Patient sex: F
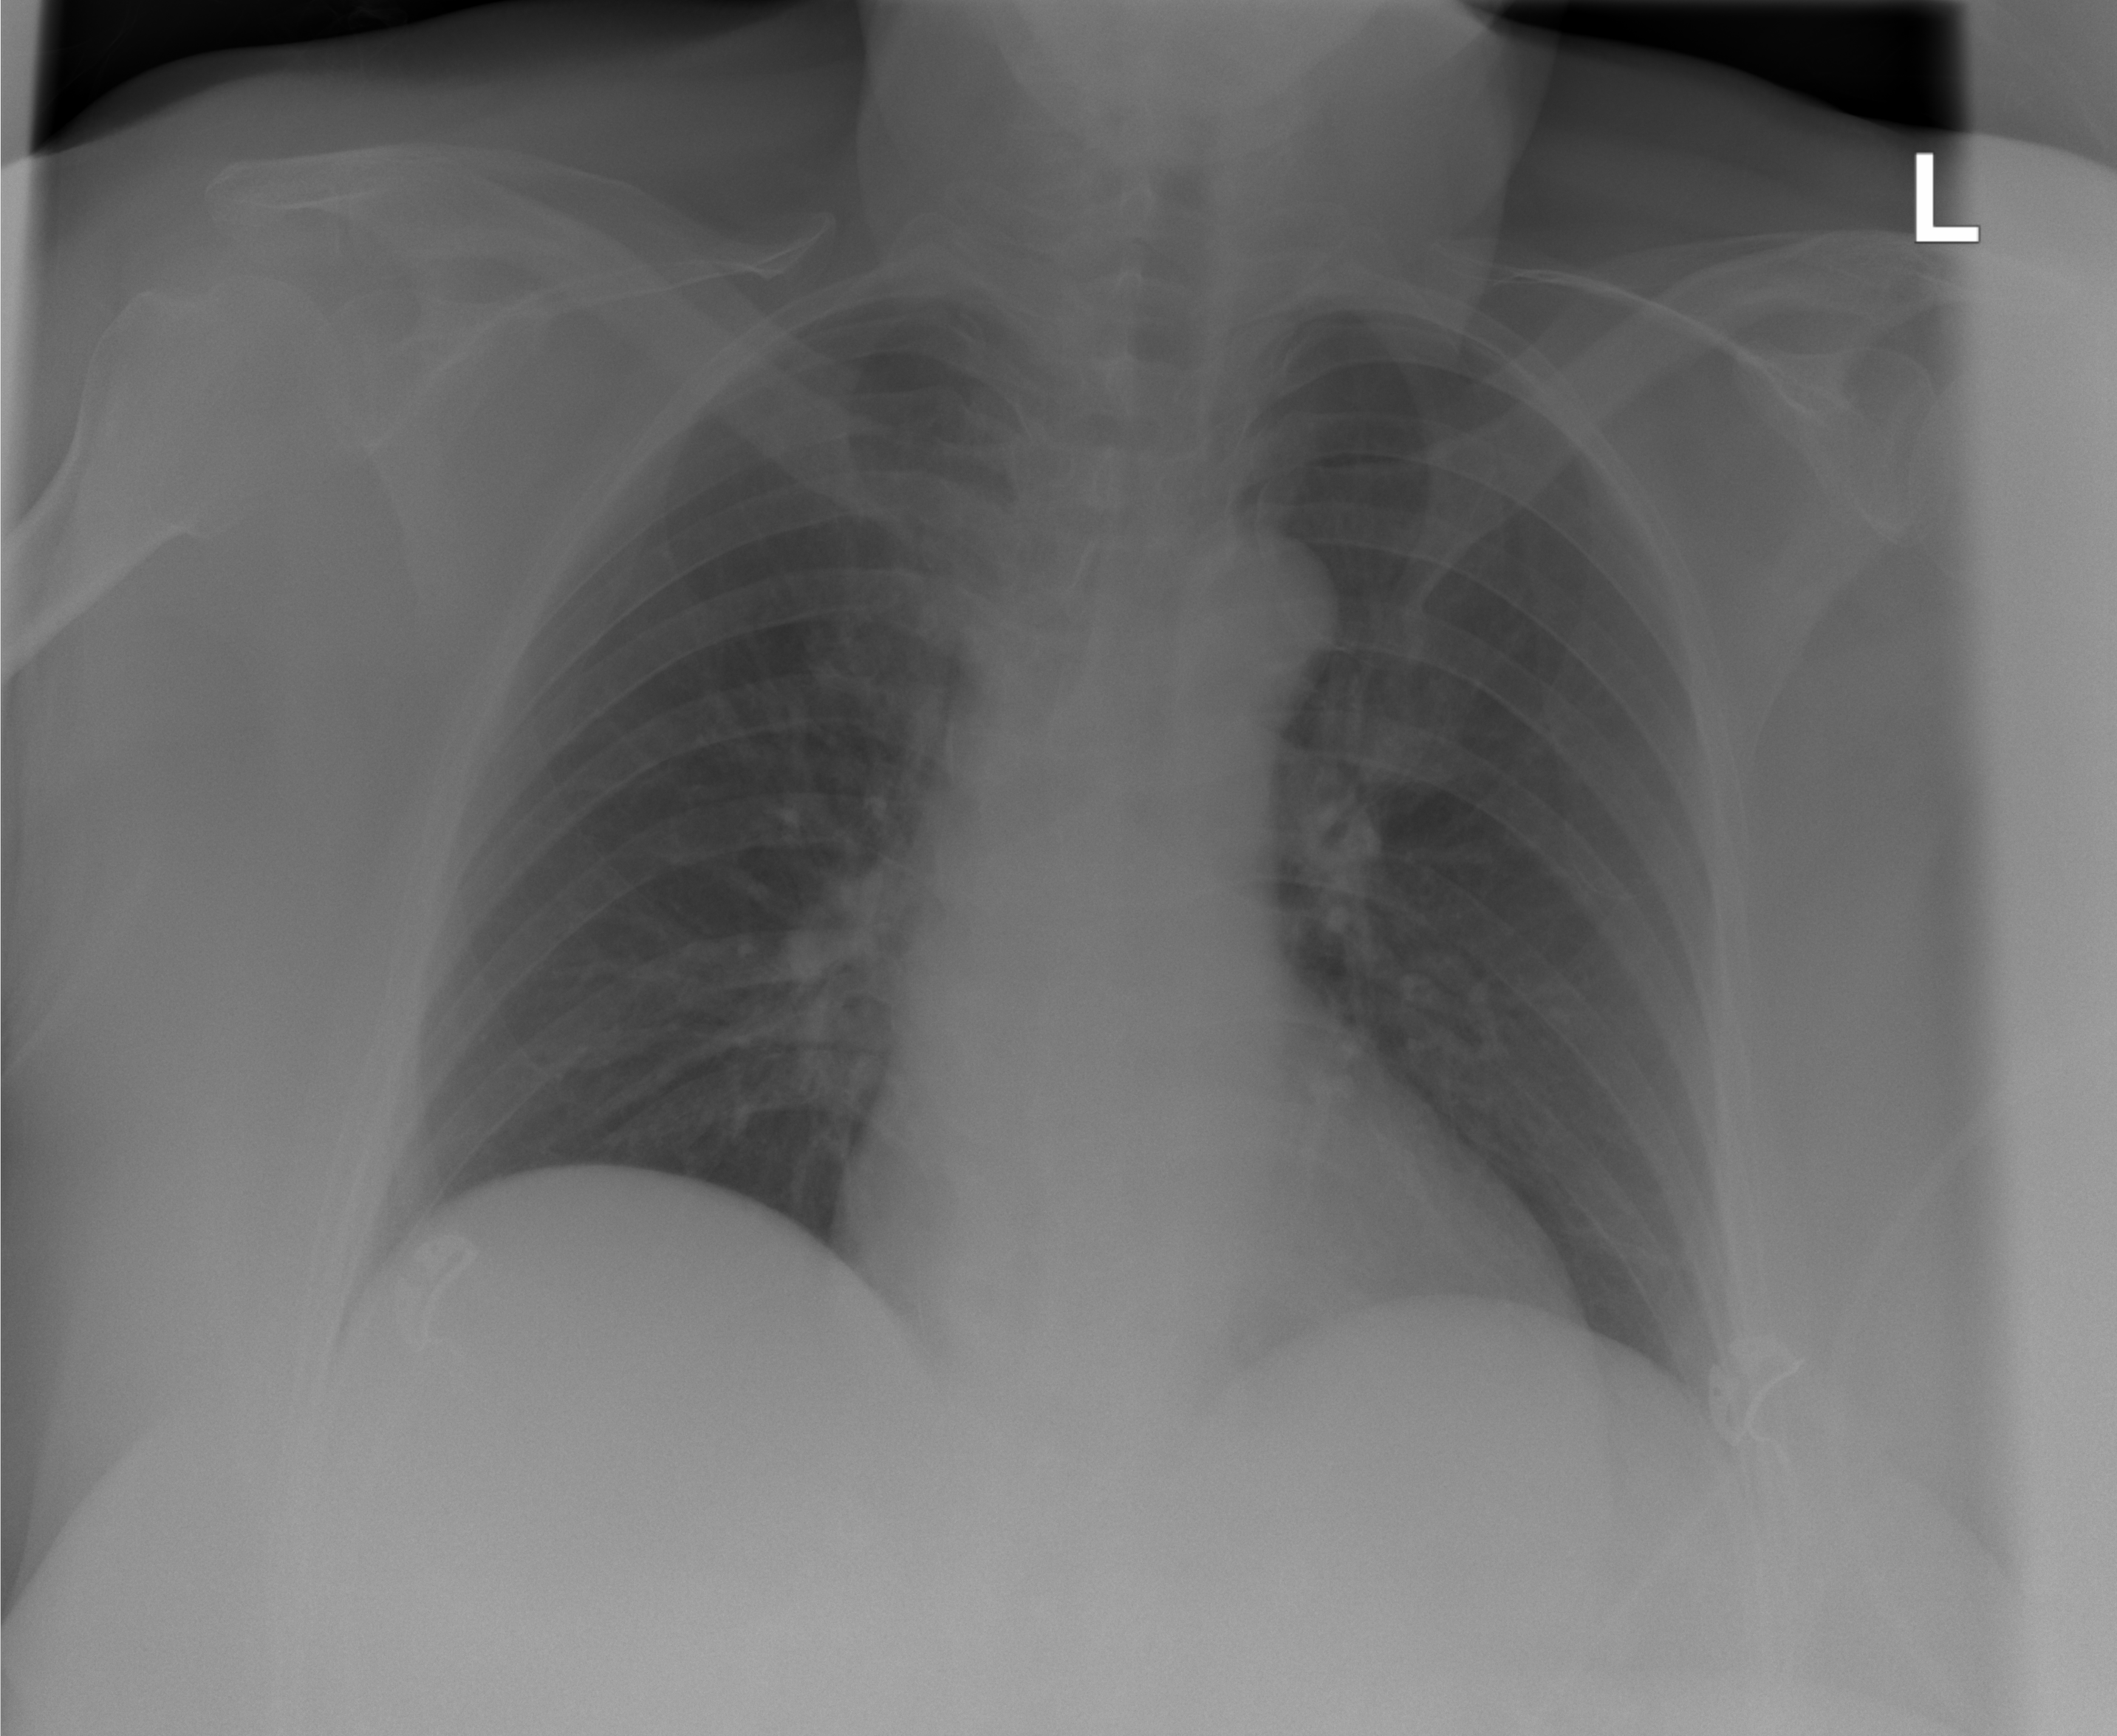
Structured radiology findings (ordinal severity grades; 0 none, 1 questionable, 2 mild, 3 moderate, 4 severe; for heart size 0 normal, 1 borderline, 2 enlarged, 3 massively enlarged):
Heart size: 0
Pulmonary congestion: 2
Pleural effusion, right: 0
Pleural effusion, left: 0
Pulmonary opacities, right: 0
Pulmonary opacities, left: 0
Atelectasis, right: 0
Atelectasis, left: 0